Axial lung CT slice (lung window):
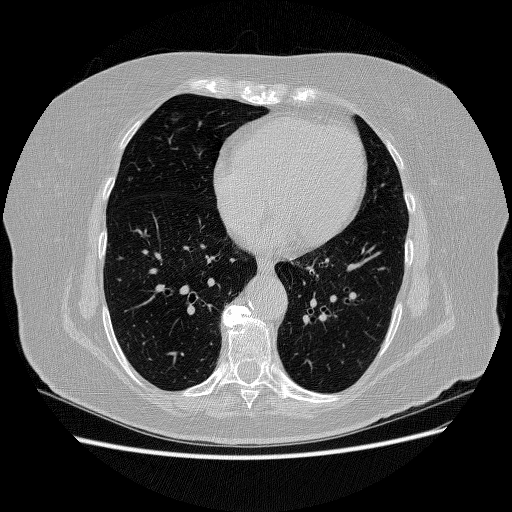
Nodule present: no